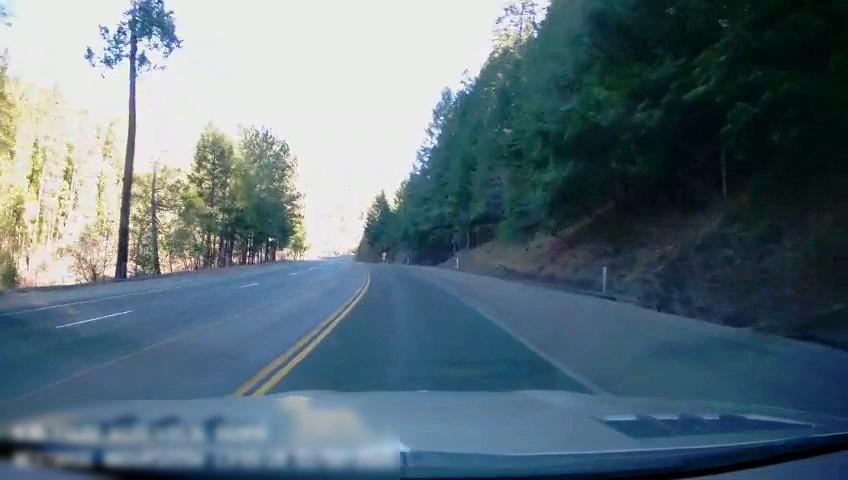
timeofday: Day
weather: Sunny
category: Drivable Space
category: Lanes | Opposite Lane
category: Lanes | Alternate Lane
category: Lanes | Opposite Lane
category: Lanes | Current Lane
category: Lanes | Alternate Lane
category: Lanes | Opposite Lane
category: Lanes | Opposite Lane